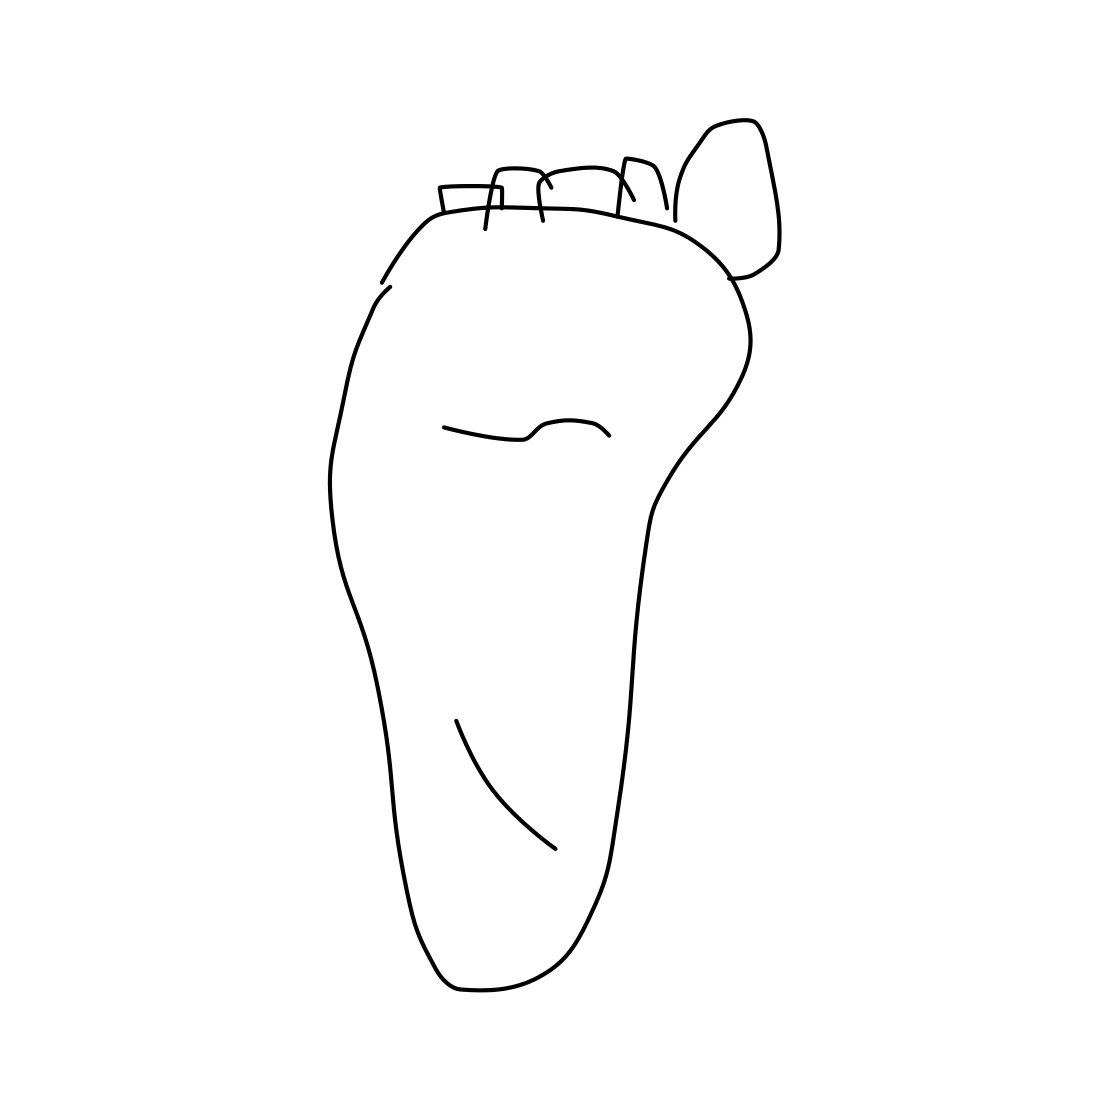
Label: foot